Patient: sex F, age 35
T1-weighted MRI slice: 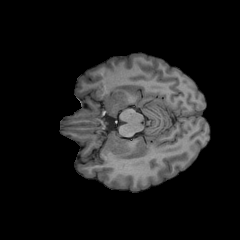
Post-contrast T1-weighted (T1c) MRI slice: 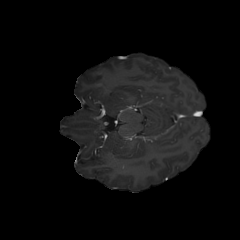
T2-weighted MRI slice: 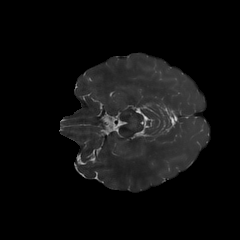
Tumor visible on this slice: no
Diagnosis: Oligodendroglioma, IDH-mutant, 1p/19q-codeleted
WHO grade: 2